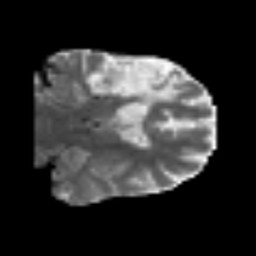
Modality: MD
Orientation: coronal
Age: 60
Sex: male
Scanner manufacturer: siemens
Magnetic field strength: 3 T
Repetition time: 6.1 s
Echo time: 0.101 s